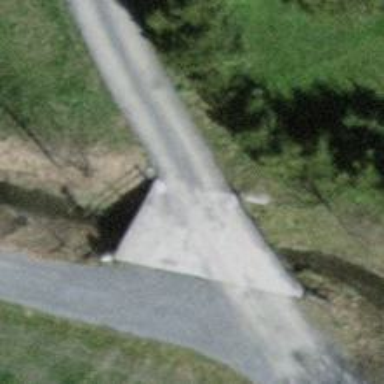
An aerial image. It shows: Unclassified road with paved surface crossing bridge.